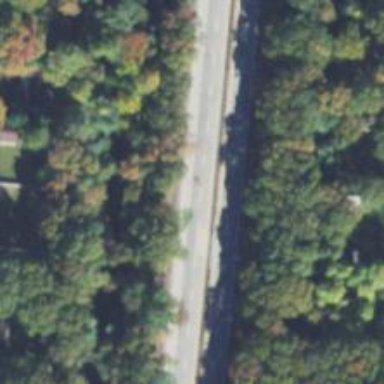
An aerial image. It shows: View of motorway.